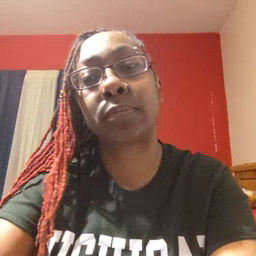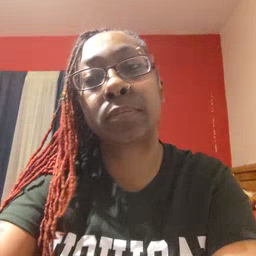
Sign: minemy